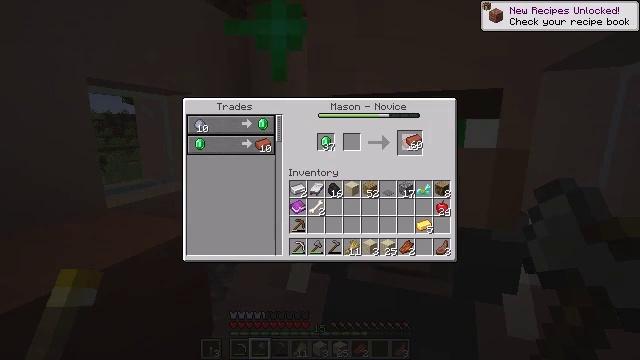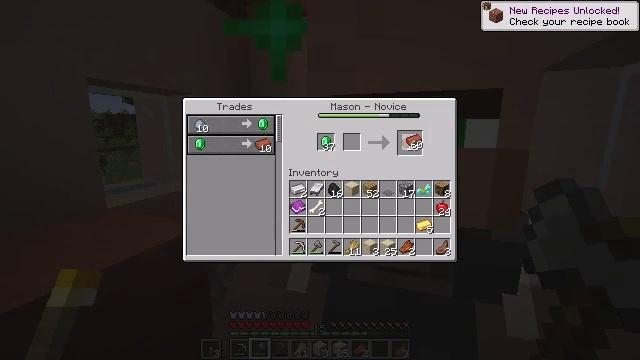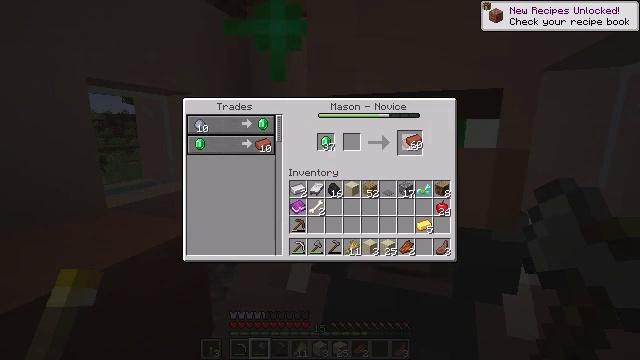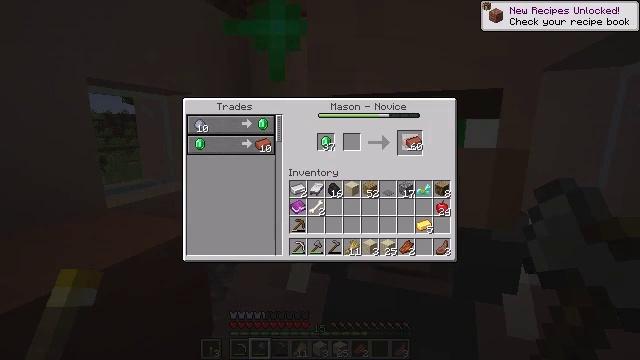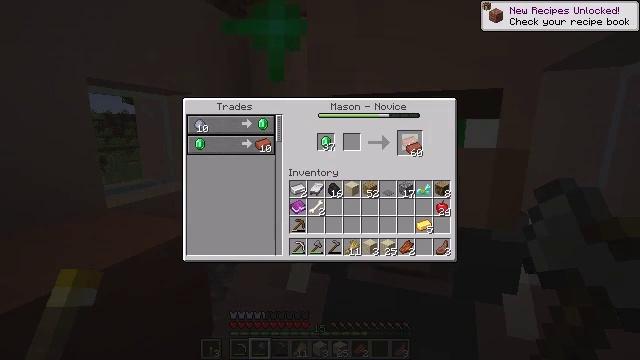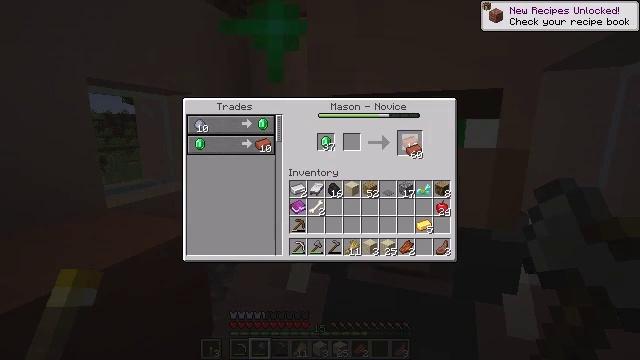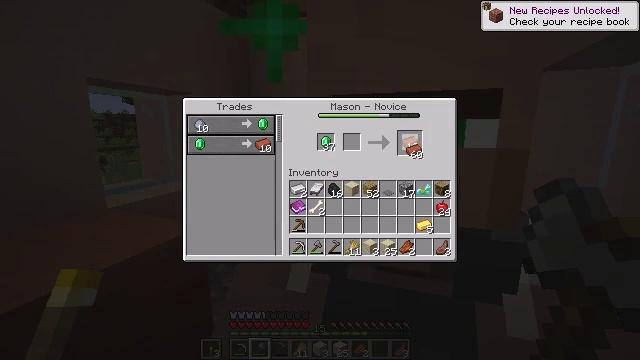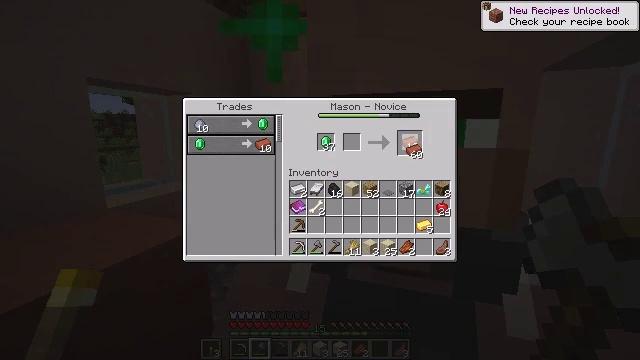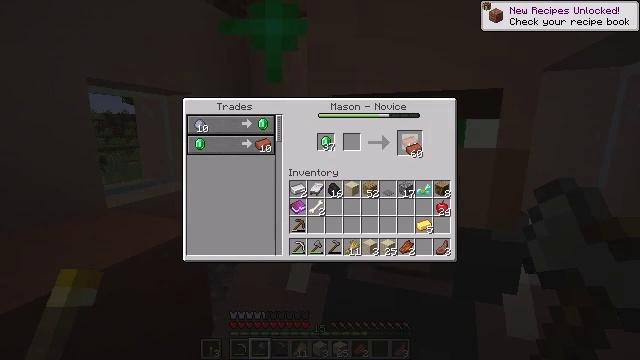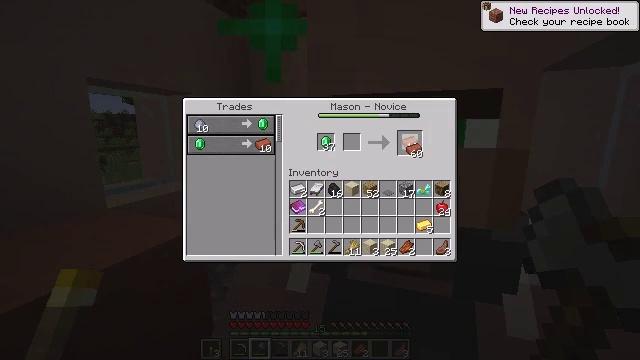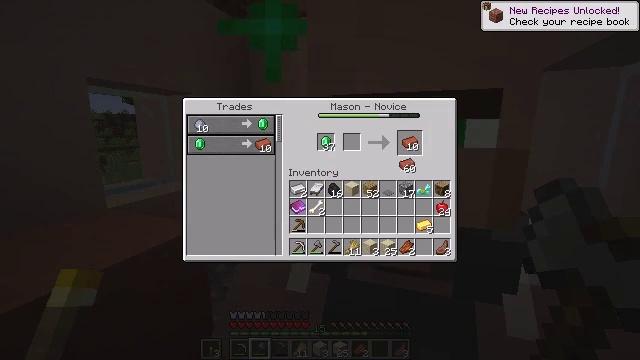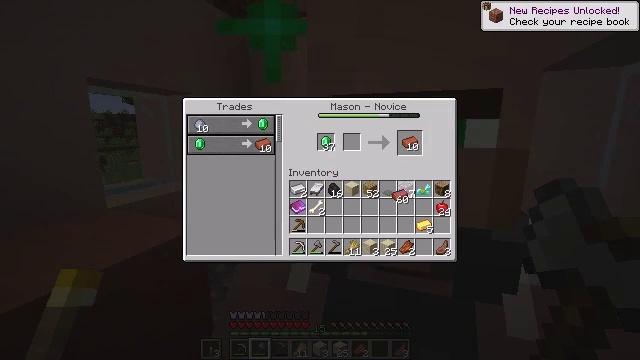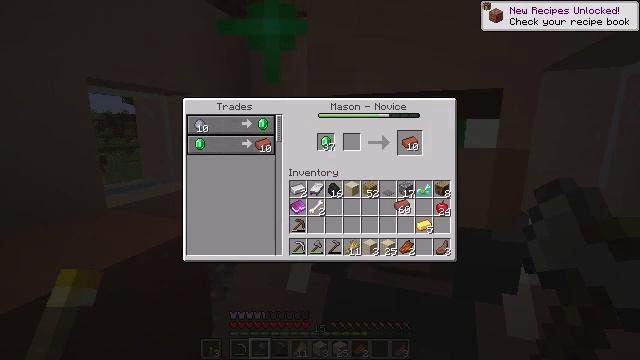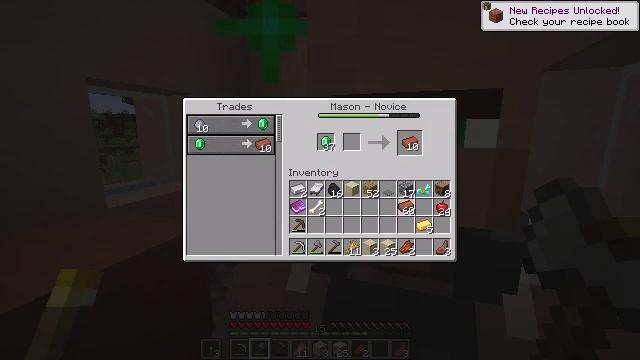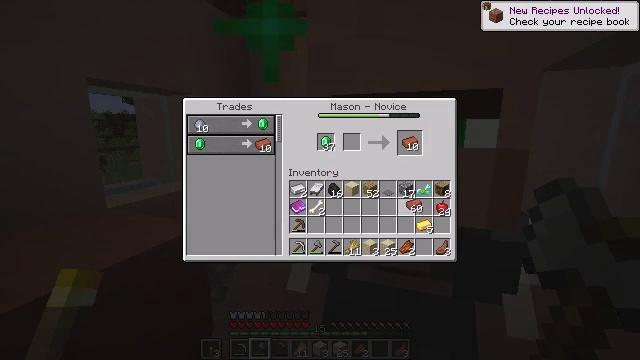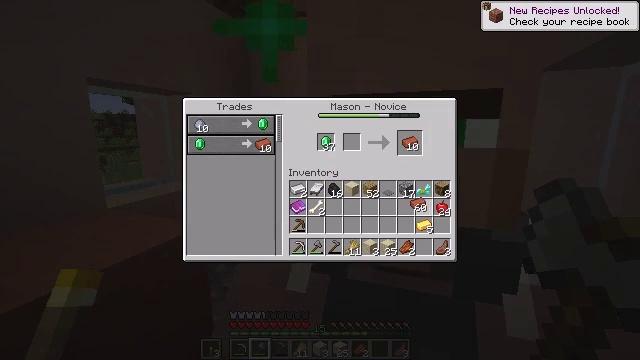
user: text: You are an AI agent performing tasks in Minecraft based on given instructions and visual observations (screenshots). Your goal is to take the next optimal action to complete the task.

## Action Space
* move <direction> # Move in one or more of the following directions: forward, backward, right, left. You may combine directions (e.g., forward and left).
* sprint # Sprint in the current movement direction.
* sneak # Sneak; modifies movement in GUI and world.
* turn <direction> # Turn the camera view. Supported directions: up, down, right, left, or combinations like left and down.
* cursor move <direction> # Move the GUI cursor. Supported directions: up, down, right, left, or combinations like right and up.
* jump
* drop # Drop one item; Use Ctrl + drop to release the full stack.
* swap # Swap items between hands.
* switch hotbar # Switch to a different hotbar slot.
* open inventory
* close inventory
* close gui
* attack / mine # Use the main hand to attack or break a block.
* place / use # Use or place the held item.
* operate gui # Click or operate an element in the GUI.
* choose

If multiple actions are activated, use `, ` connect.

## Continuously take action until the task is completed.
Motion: motion action
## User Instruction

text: Smelt clay in the furnace to get a brick.
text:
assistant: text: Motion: no_op
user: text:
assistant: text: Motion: no_op
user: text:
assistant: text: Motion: no_op
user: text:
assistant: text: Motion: no_op
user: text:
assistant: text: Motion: no_op
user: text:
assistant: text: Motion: no_op
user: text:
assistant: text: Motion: no_op
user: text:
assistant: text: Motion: no_op
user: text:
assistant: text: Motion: no_op
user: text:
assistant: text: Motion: cursor move left and down
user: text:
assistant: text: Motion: cursor move left and down
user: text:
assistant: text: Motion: cursor move down
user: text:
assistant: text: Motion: no_op
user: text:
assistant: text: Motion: cursor move right
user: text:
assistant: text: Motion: no_op
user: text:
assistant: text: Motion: no_op
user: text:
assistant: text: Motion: no_op
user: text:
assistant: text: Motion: no_op
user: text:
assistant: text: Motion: no_op
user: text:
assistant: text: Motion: operate gui
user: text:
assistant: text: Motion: operate gui
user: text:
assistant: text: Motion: operate gui
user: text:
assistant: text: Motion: no_op
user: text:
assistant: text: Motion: cursor move up
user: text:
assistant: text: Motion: cursor move up
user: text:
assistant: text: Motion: cursor move up
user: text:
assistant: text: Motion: cursor move up
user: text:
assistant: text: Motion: no_op
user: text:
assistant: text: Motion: no_op
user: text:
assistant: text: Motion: no_op